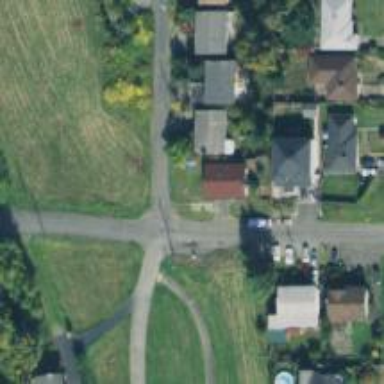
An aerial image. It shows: Residential road with shared cycleway.